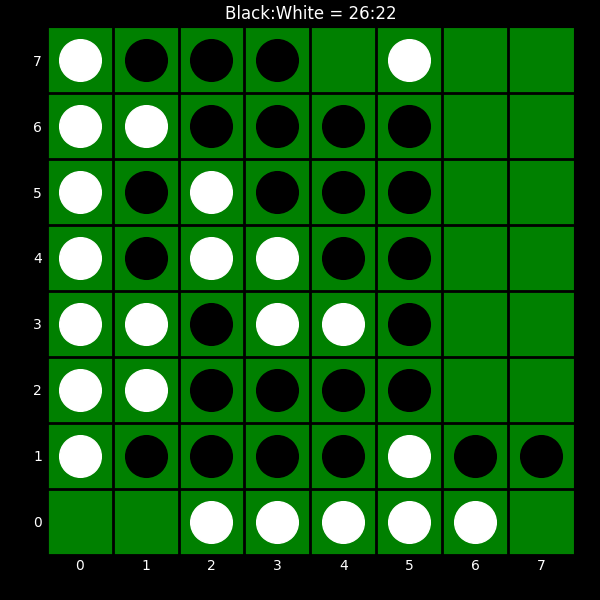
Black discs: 26
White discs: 22